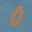
Label: 0